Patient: sex M, age 61
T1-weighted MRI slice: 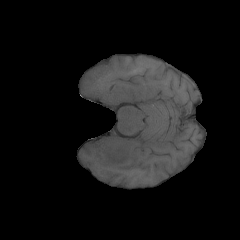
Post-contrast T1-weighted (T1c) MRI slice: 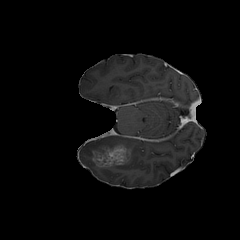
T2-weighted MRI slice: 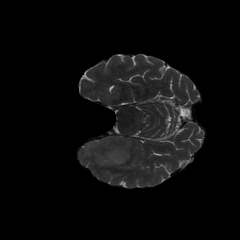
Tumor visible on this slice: yes
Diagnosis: Glioblastoma, IDH-wildtype
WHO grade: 4